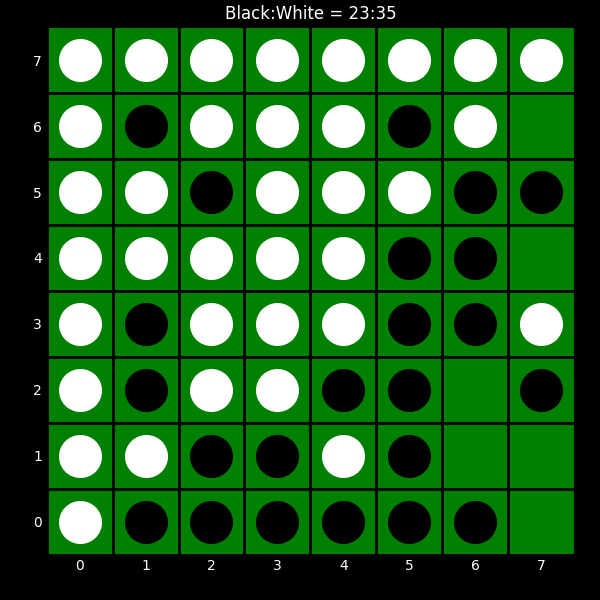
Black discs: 23
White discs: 35